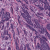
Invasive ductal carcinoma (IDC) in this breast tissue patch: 1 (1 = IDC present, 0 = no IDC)